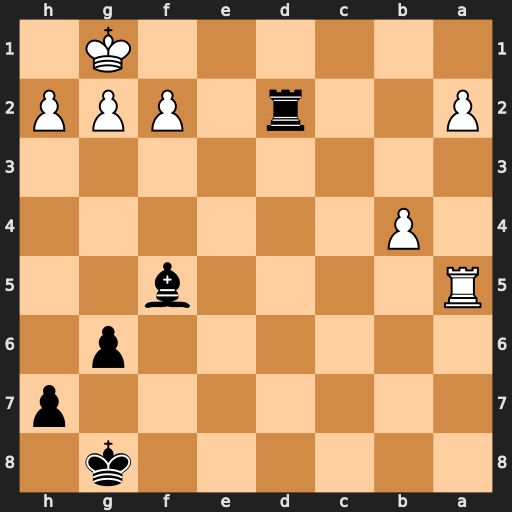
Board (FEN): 6k1/7p/6p1/R4b2/1P6/8/P2r1PPP/6K1
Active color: b
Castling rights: -
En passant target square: -
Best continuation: Rd1#